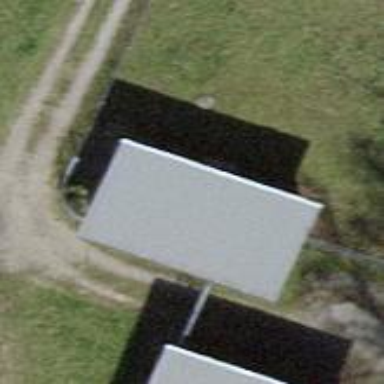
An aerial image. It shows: Building with flat grey roof.